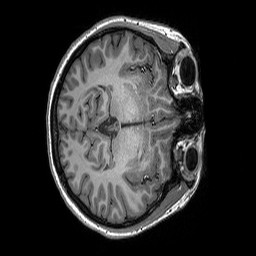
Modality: T1w
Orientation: axial
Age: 23
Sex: female
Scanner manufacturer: siemens
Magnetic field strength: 3 T
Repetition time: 2.3 s
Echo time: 0.00306 s